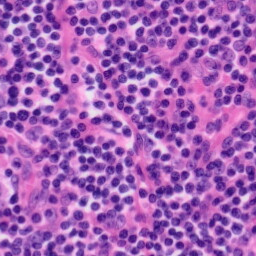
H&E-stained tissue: Tonsil